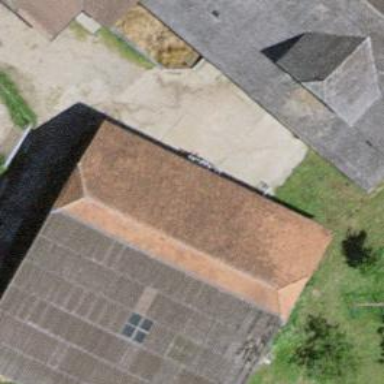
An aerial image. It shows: Barn.